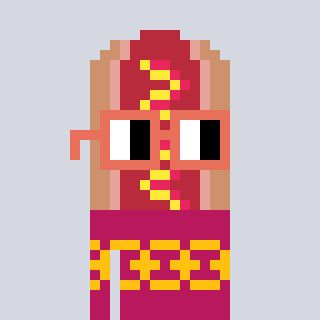
a pixel art character with square orange glasses, a hotdog-shaped head and a darkpink-colored body on a cool background